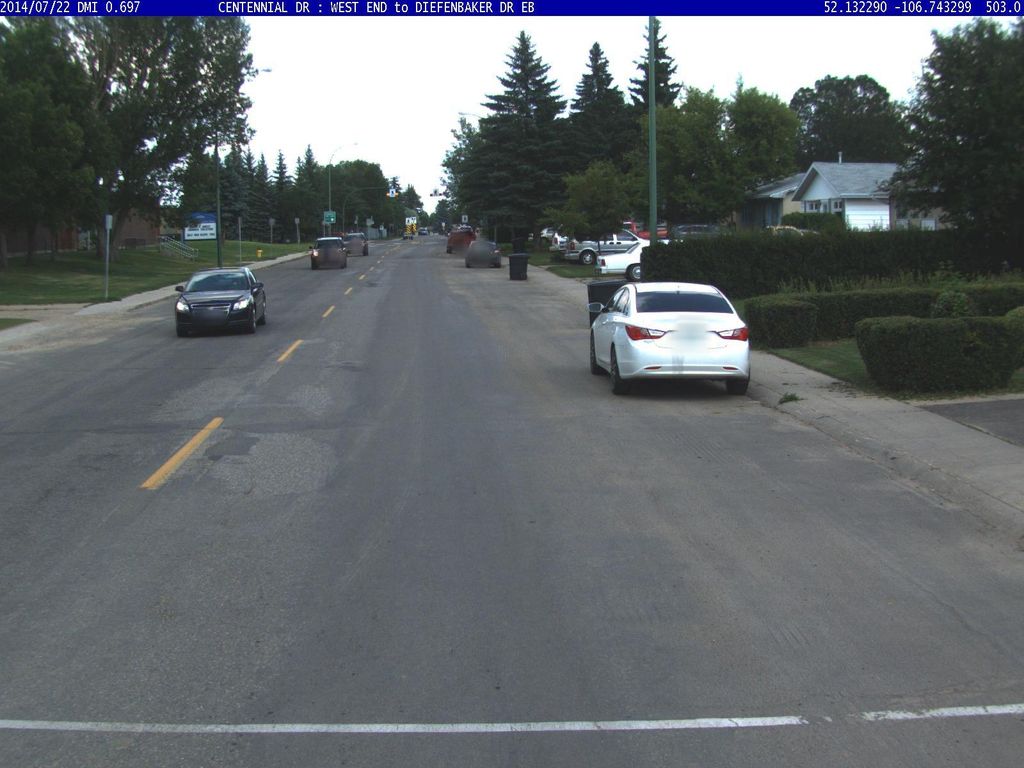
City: saskatoon